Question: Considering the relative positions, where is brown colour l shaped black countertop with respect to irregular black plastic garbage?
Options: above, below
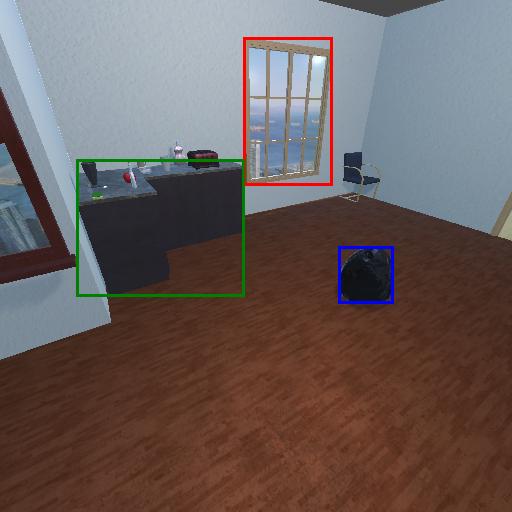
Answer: above